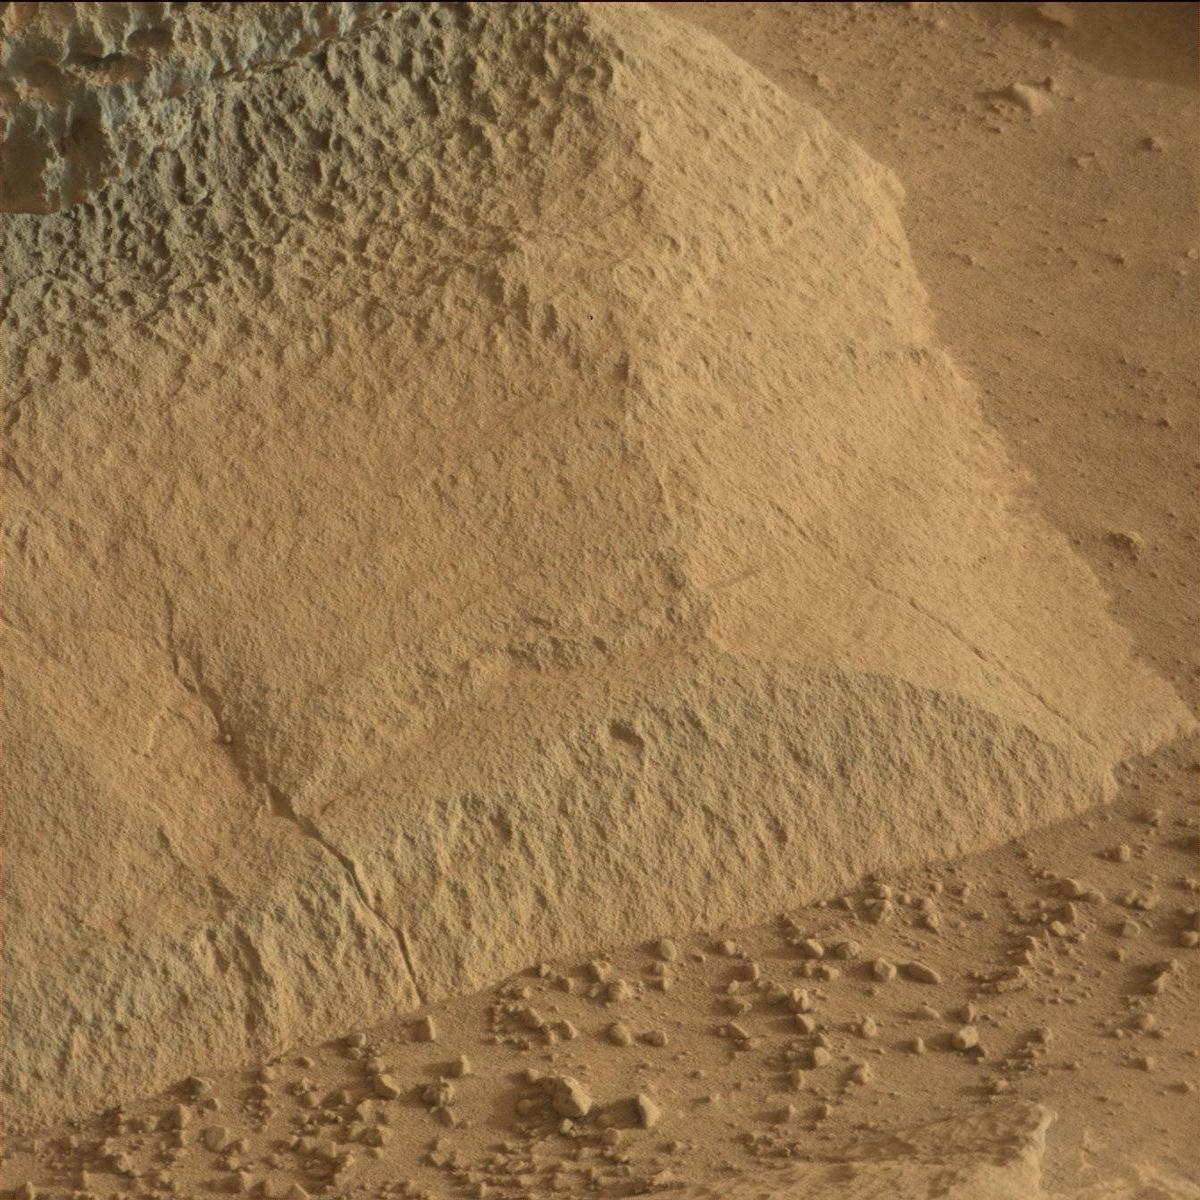
Terrain classes present: Bedrock, Rock, Sand / Soil